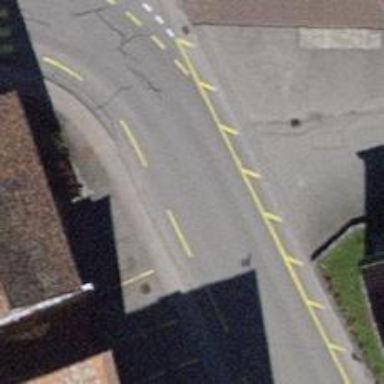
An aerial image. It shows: Secondary road with asphalt surface.